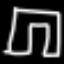
Label: pants